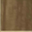
Piece: xx